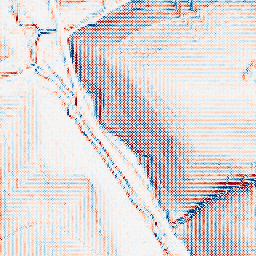
Category: wavelet
Decomposition family: wavelet_dwt
Decomposition parameters: wavelet: haar
level: 1
Upsampling method: bilinear
Upsampling parameters: scale: 4
Upsampling scale: 4